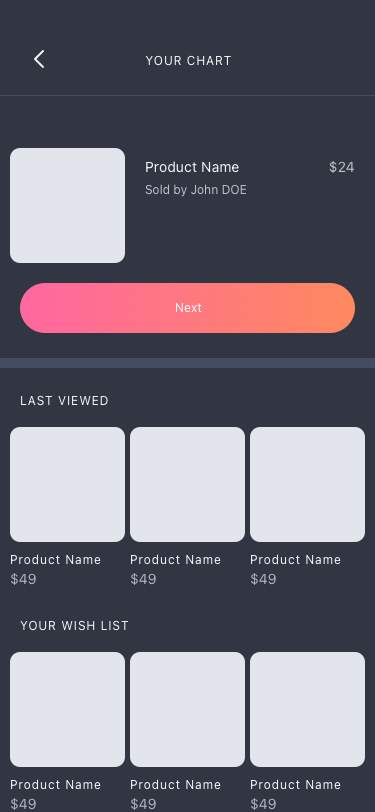
Text in this UI design:
Product Name
$49
Product Name
$49
Product Name
$49
YOUR WISH LIST
Product Name
$49
Product Name
$49
Product Name
$49
LAST VIEWED
$24
Sold by John DOE
Product Name
YOUR CHART